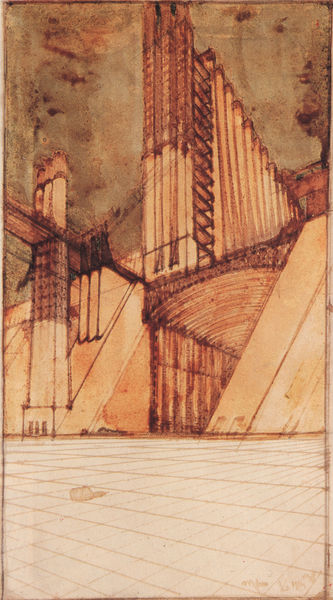
Titel: Città nuova (Studie)
Künstler: Antonio Sant' Elia
Standort: Milano
Institution: Collezione Accetti
Schlagwörter: himmel, wasser, weiß, aquarell, fluss, gelb, landschaft, ocker, stadt, braun, grau, hell, orange, pfeiler, skizze, zeichnung, gebäude, haus, rot, hochformat, architektur, brücke, kanal, boden, schräg, schornstein, turm, düster, bogen, italien, perspektive, moderne, modern, mauer, schornsteine, grafik, monochrom, linien, amerika, fabrik, platz, schlot, sepia, industrie, schmal, monumental, hoch, tor, halle, fluchtlinien, aufsicht, schlote, futurismus, eisen, tusche, wasserfarben, gewölbe, dose, türme, beton, seil, fliesen, entwurf, flecken, quadrate, konstruktion, rötlich, schräge, plan, hängung, entwurfszeichnung, stahl, träger, rötel, raster, schrägen, tunnel, grazil, aufstrebend, froschperspektive, durchfahrt, fluchten, projekt, utopie, werk, hochhaus, stahlseil, konstruiert, wolkenkratzer, kühn, idealstadt, wright, stahlbeton, antonio sant'lia, elektrizitätswerk, himmelstürmend, neue stadt, saint elias, sant'lia, dystopie, 1930, distopia, moumental